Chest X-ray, PA view. Patient: 42 years old, sex F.
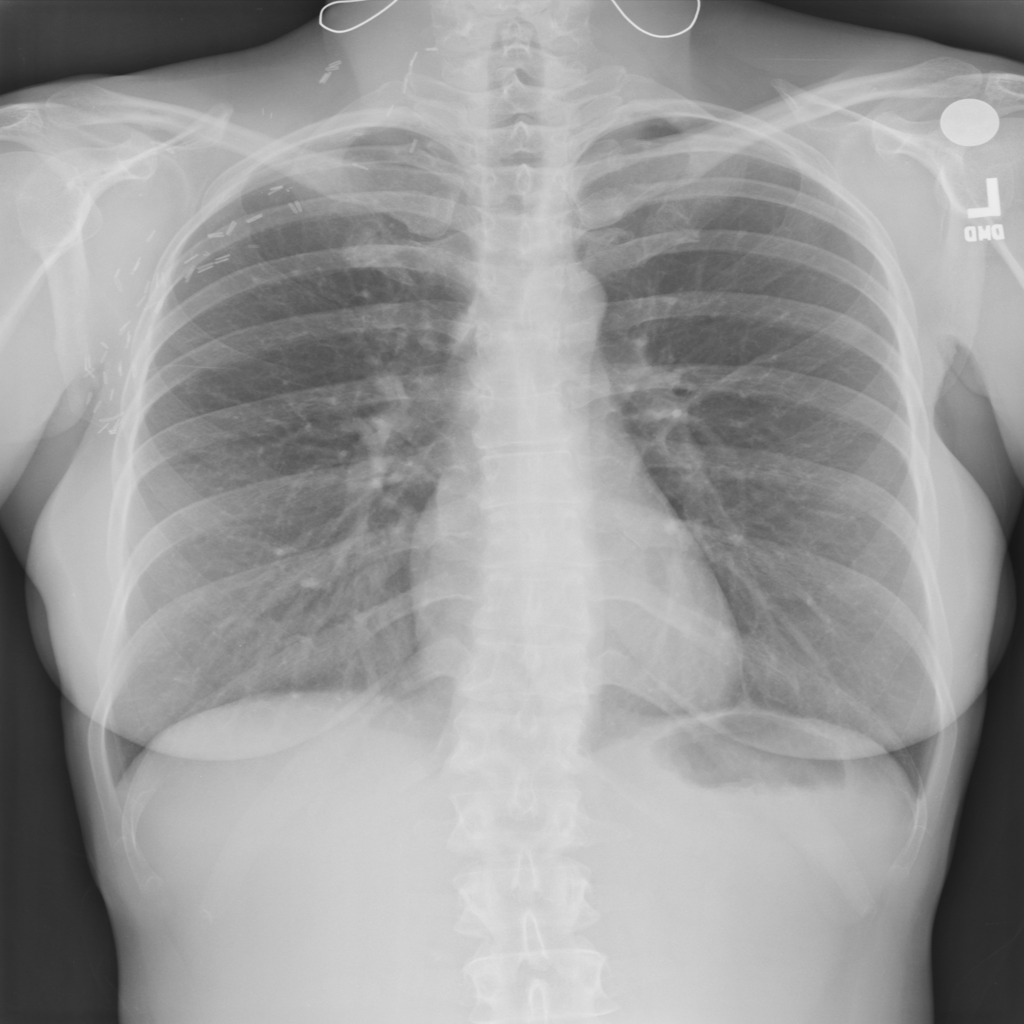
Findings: No Finding